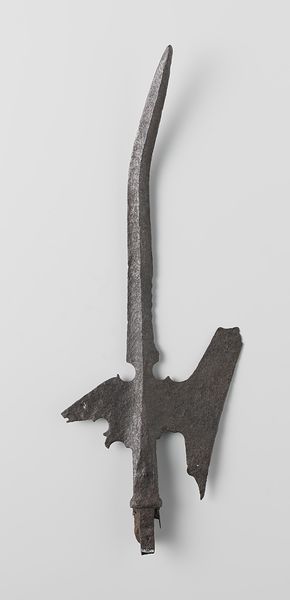
Titel: Kling met gebogen punt, restant van vierkante stok en fragment van hellebaard
Standort: Amsterdam
Institution: Rijksmuseum
Schlagwörter: sword, white, black, face, gray, grey, old, picture, silver, fighting, rock, stone, metal, steel, photo, twisted, ancient, historical, bent, war, bat, wing, photograph, broken, iron, point, pointed, sharp, tool, weapon, pike, blade, axe, spike, halberd, teeth, edge, defence, object, damaged, solid, jagged, handle, archeology, crooked, ax, rusted, grip, implement, wblad, edged, finding, axhead, m=weapon, deckle, eeth